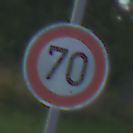
Verkehrszeichen: Geschwindigkeit70
Umgebung: Outdoor, Nature
Tageszeit: MorningAfternoon
Wetter: PartlyCloudy
Licht: Natural
Jahreszeit: NotSpecified
Kontrast: MediumContrast